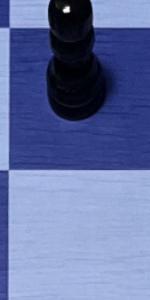
Label: Empty